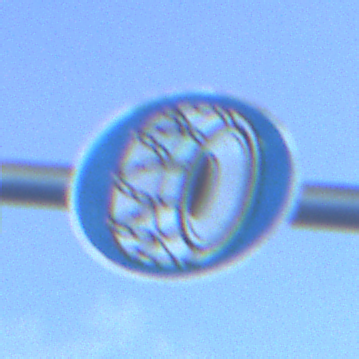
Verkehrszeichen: SchneekettenVorgeschrieben
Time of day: MorningAfternoon
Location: Outdoor (Nature)
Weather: PartlyCloudy
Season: NotSpecified
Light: Natural